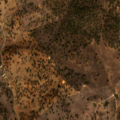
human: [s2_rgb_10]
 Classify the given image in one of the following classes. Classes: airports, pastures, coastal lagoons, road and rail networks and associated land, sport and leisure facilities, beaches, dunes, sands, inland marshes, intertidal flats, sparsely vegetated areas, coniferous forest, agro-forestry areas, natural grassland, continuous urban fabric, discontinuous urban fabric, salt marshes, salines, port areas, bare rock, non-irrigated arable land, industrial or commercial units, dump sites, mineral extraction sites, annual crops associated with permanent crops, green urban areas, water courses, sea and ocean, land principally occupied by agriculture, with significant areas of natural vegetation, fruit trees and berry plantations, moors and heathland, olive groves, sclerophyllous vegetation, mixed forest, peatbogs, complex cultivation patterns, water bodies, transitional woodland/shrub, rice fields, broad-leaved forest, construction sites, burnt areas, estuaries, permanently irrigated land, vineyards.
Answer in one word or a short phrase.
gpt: non-irrigated arable land, complex cultivation patterns, agro-forestry areas